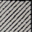
Piece: xx